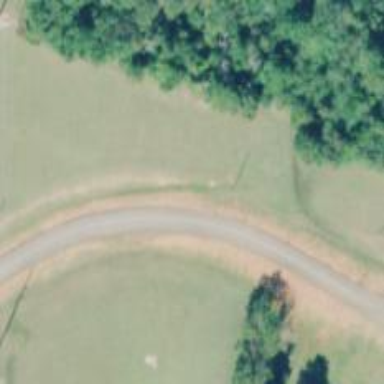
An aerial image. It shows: Disc golf basket.